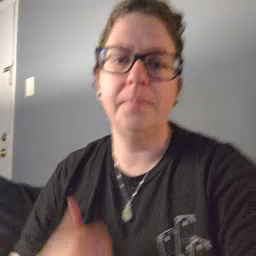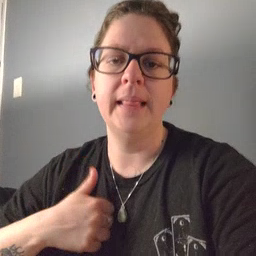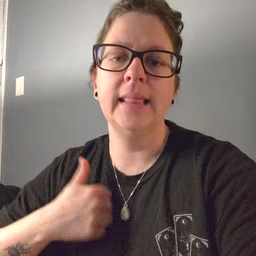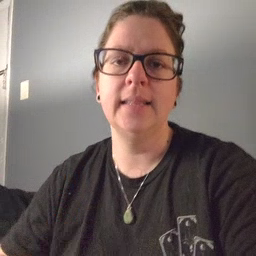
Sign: bath